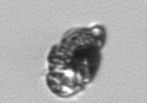
Label: Proterythropsis